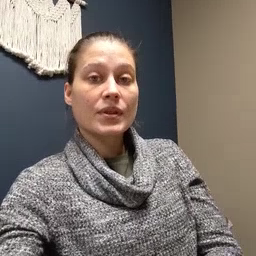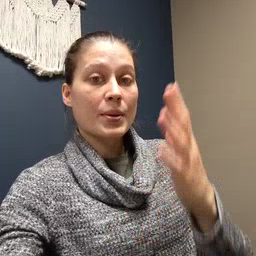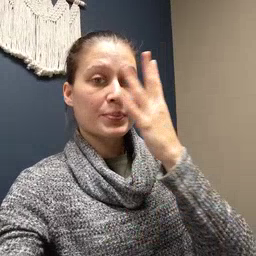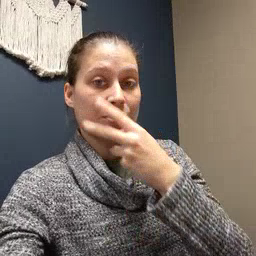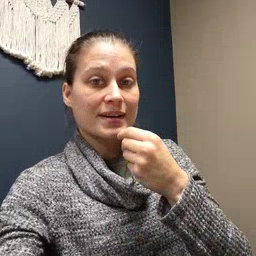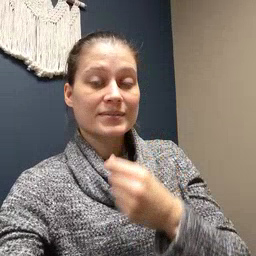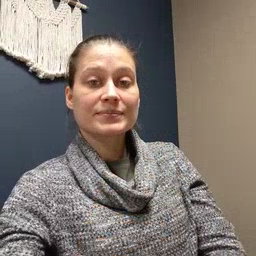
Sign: pretty